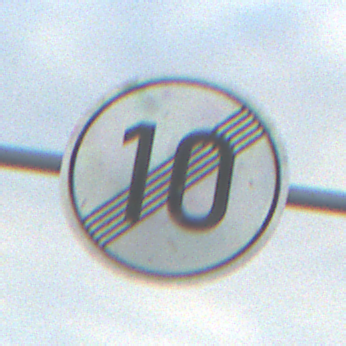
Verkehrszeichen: EndeGeschwindigkeit10
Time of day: SunriseSunset
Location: Outdoor (RoadRail)
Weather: PartlyCloudy
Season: NotSpecified
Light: Natural